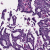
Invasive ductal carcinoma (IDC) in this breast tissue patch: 1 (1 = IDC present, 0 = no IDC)